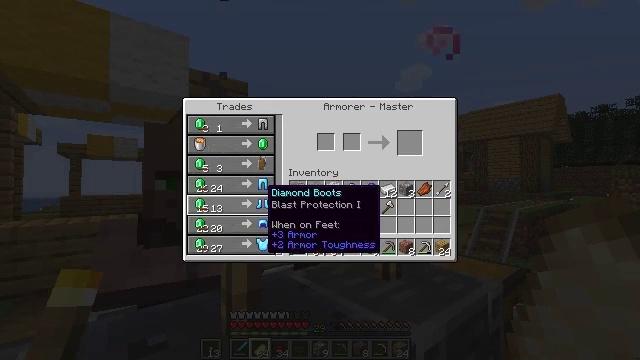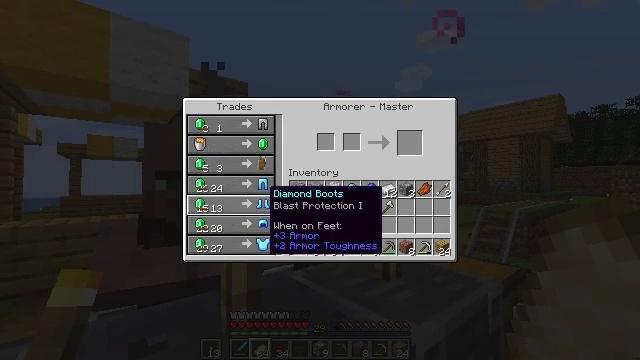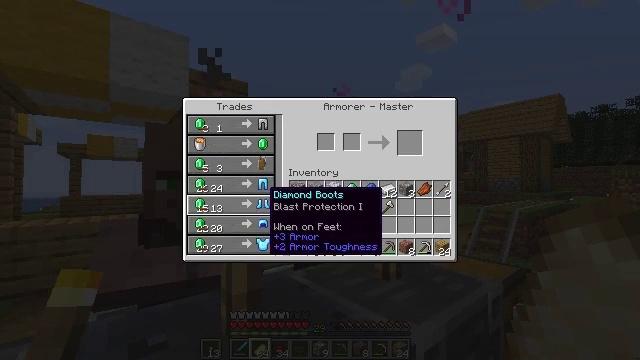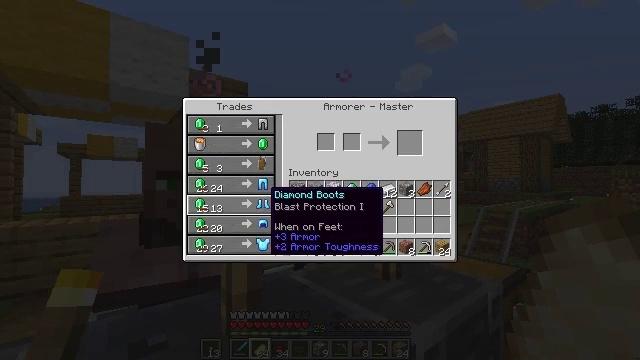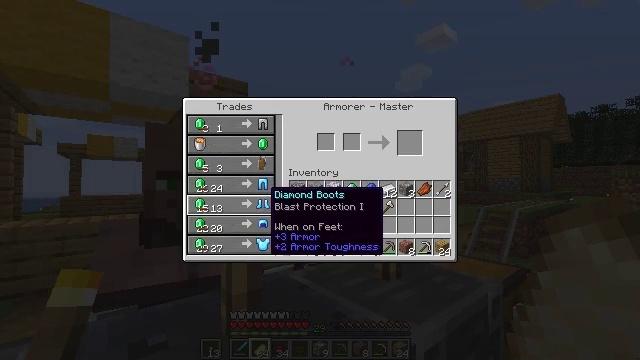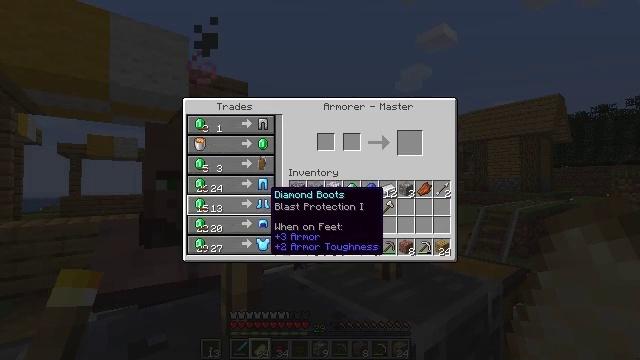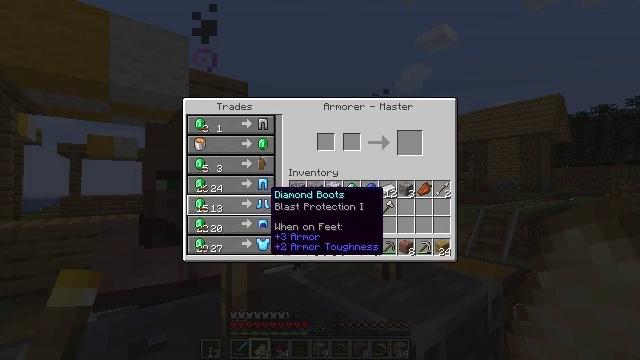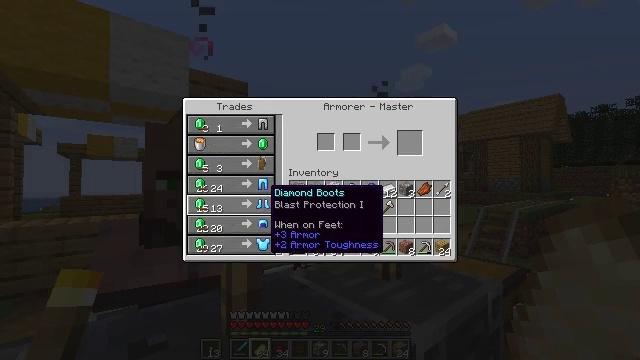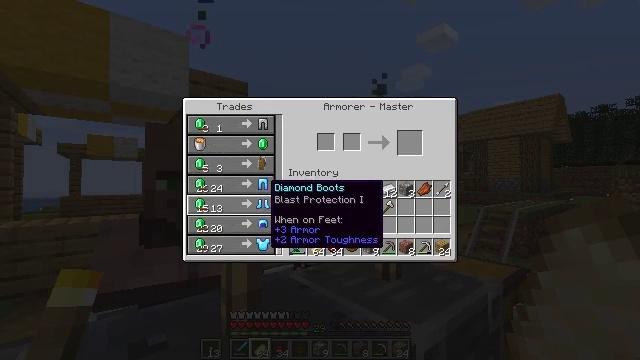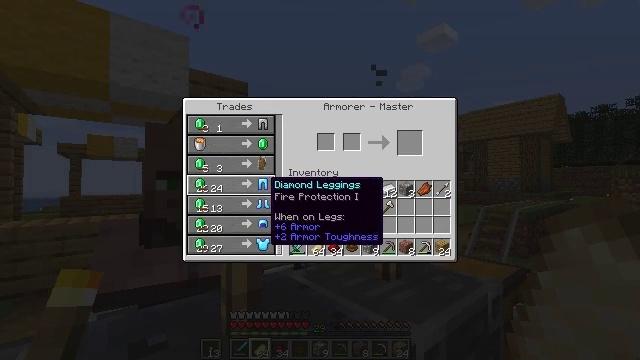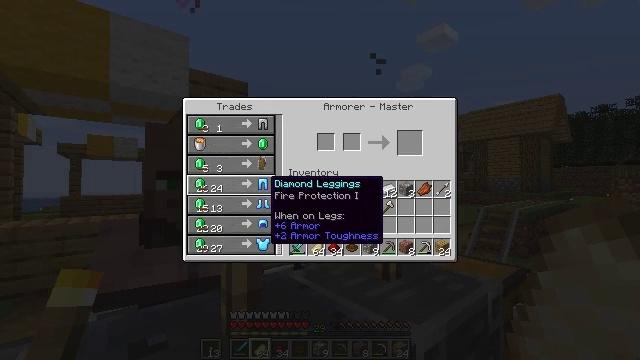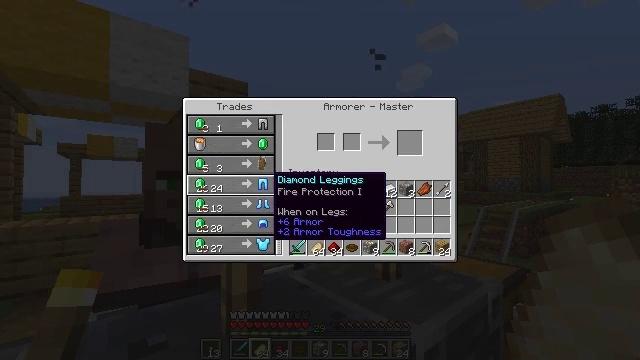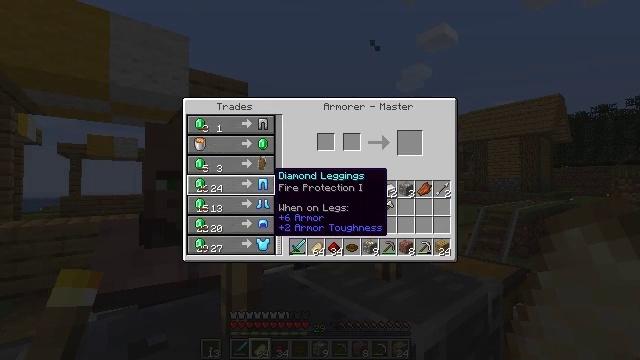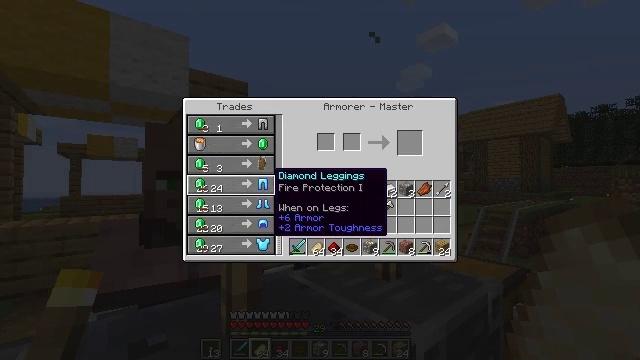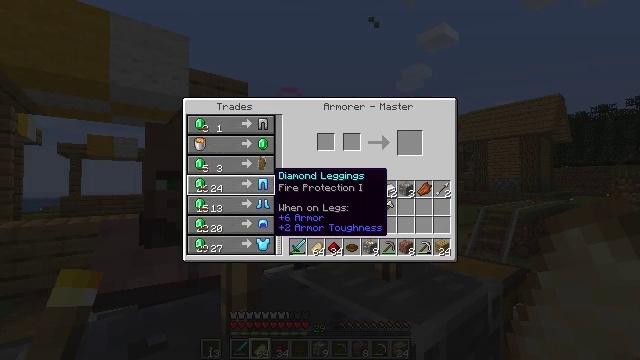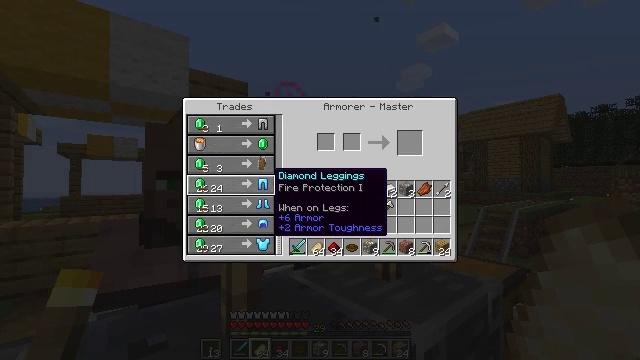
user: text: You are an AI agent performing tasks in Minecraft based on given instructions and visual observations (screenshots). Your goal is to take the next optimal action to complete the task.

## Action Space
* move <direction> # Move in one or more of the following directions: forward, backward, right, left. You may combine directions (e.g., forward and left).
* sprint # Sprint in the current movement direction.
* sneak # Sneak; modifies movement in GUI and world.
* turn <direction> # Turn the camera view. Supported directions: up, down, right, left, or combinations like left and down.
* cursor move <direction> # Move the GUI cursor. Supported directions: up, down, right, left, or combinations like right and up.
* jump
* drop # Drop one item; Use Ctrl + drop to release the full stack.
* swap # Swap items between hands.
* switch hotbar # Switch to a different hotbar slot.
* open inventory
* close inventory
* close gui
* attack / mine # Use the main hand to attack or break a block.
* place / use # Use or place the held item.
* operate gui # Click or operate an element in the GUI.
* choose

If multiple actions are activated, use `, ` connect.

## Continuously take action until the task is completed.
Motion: motion action
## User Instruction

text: Open a crafting table and craft the diamond axe.
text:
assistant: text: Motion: no_op
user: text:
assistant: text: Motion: no_op
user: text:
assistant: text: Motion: no_op
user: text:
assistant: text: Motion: no_op
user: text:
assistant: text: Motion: no_op
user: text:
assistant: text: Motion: no_op
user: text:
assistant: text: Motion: no_op
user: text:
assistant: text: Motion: no_op
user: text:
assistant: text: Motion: no_op
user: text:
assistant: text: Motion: no_op
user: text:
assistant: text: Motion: no_op
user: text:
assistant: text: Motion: no_op
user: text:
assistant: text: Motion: no_op
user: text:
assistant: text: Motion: no_op
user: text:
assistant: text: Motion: no_op
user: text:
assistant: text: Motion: no_op
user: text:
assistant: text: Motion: no_op
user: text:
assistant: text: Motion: no_op
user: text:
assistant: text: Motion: no_op
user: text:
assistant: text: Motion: no_op
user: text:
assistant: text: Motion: no_op
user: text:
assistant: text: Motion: no_op
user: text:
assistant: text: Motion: no_op
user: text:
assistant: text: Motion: no_op
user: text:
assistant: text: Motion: no_op
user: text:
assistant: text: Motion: no_op
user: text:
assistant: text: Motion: no_op
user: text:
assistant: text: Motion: no_op
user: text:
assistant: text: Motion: no_op
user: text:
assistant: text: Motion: no_op